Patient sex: M
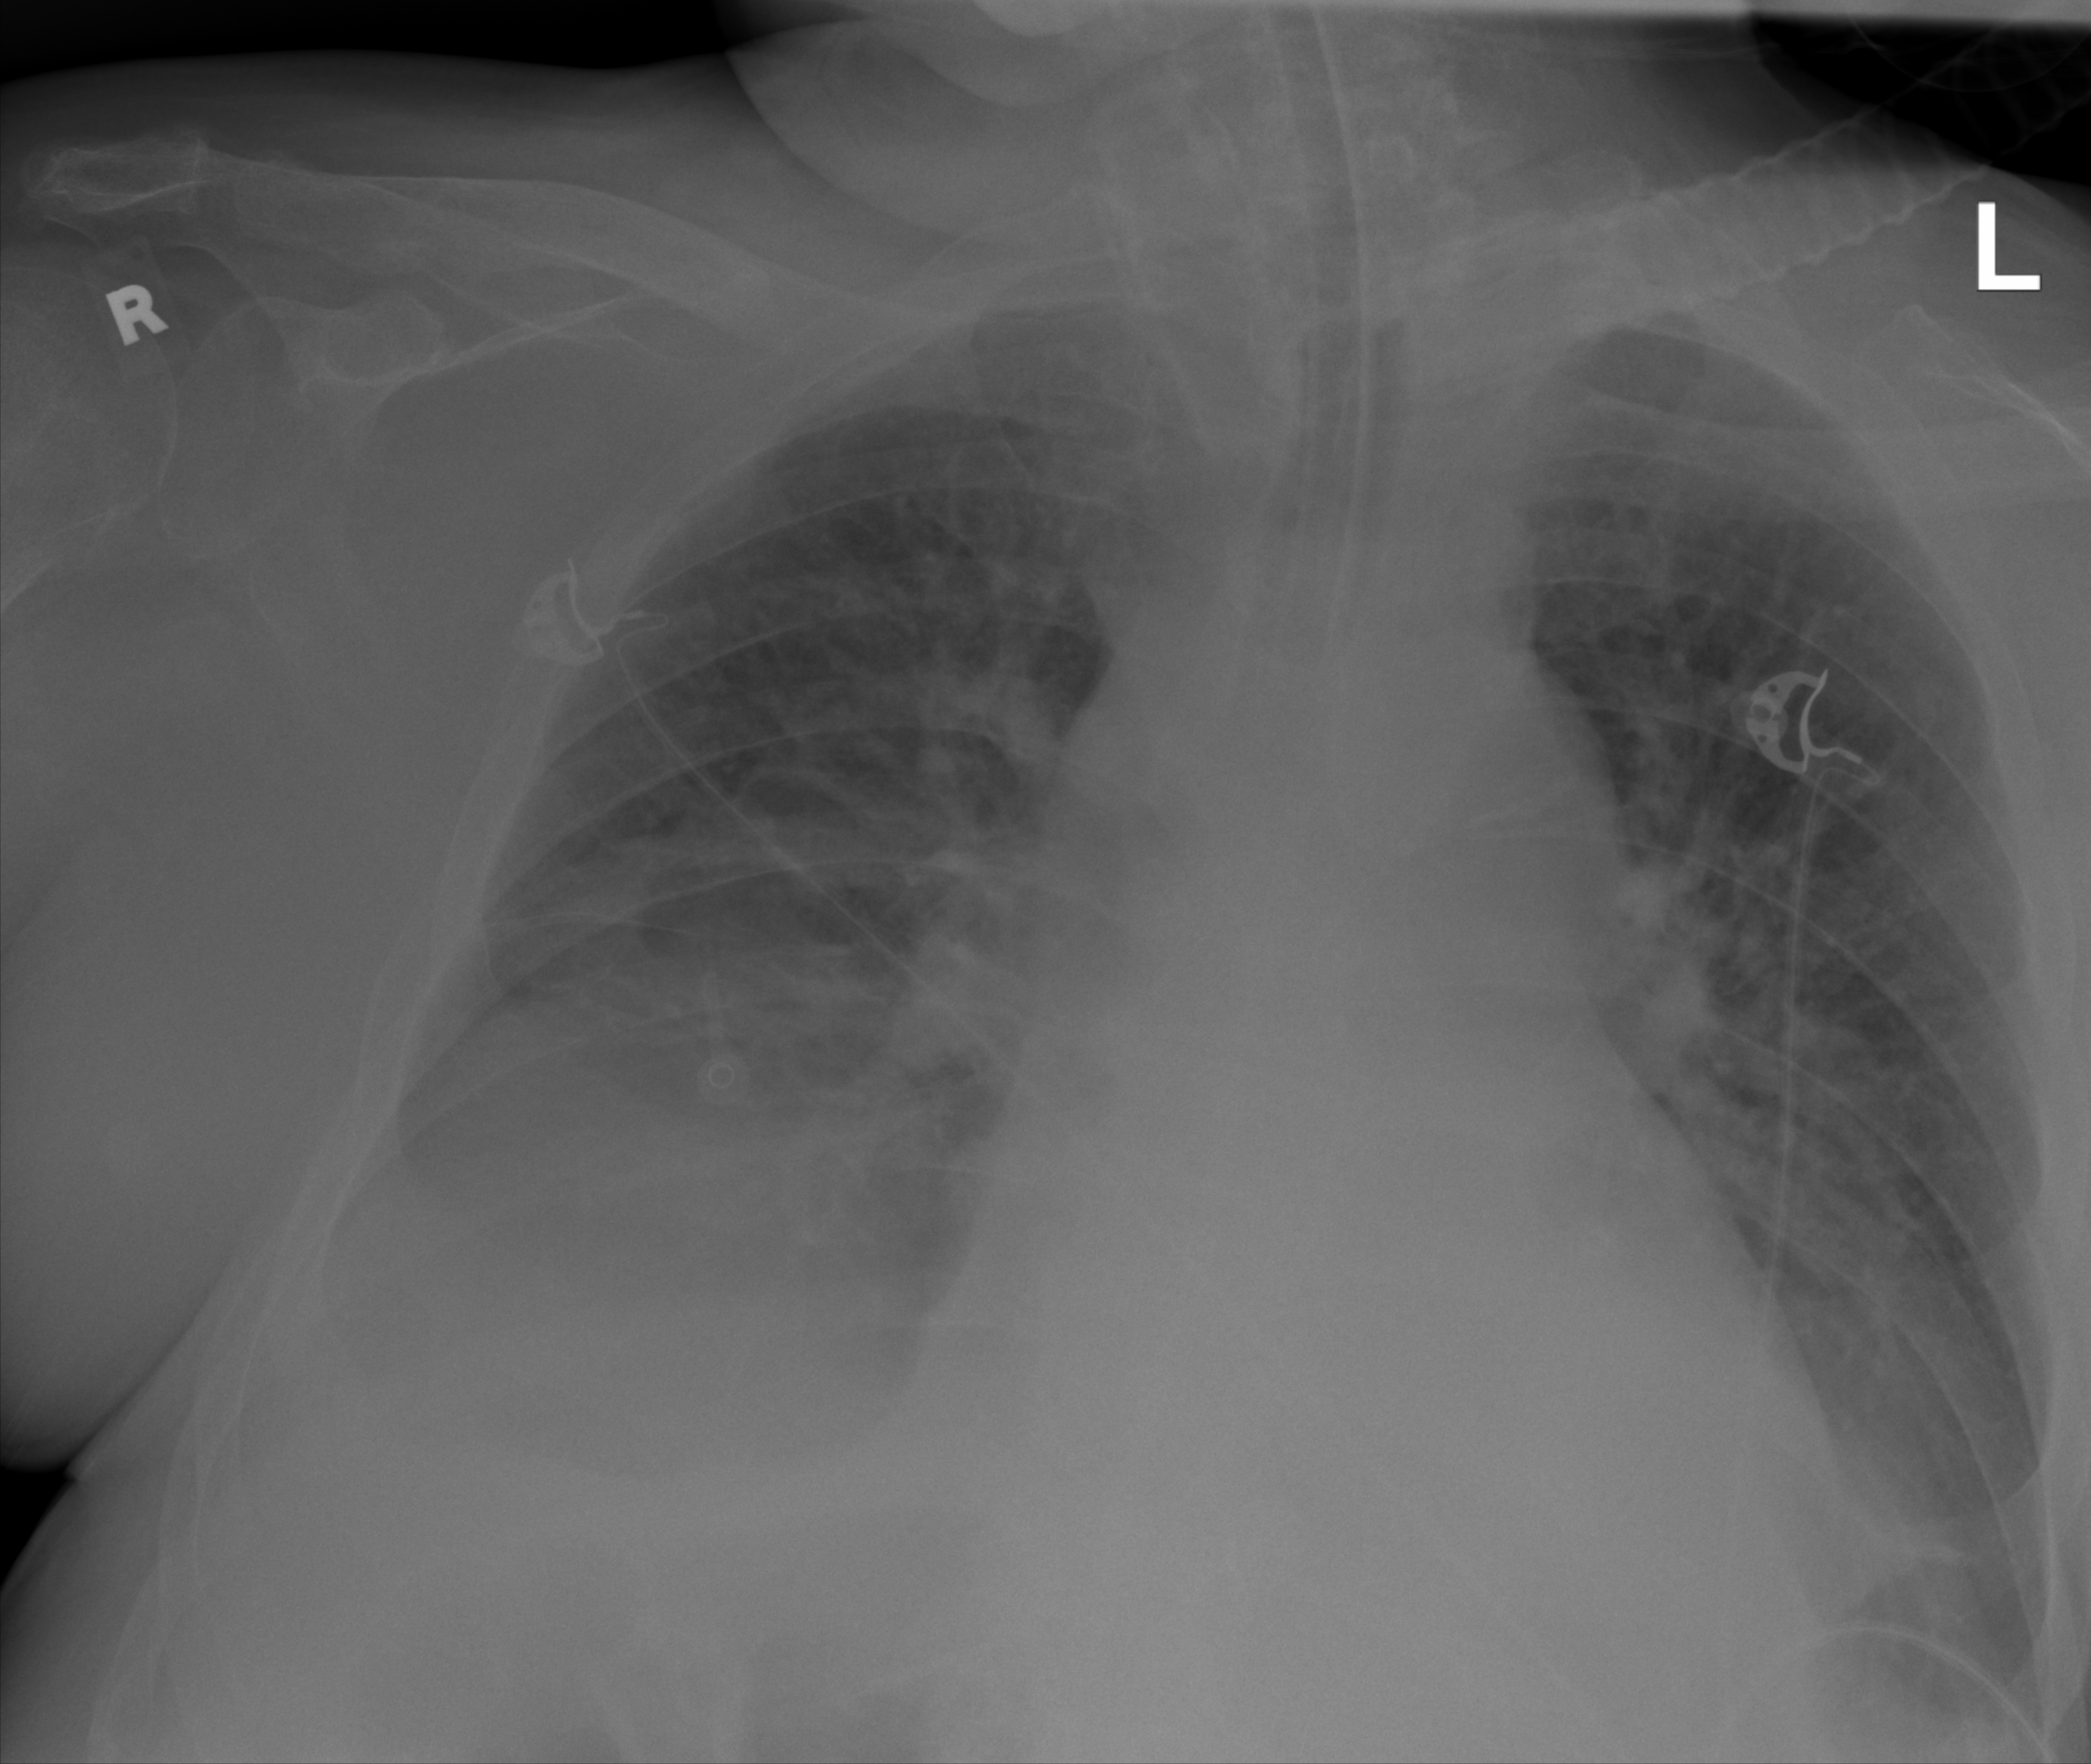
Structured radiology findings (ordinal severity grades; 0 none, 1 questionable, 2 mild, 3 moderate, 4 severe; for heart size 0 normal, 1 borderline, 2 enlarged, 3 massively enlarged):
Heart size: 1
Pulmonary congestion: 2
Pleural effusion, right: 2
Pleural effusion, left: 2
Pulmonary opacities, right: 0
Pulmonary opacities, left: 0
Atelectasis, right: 2
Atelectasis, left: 2